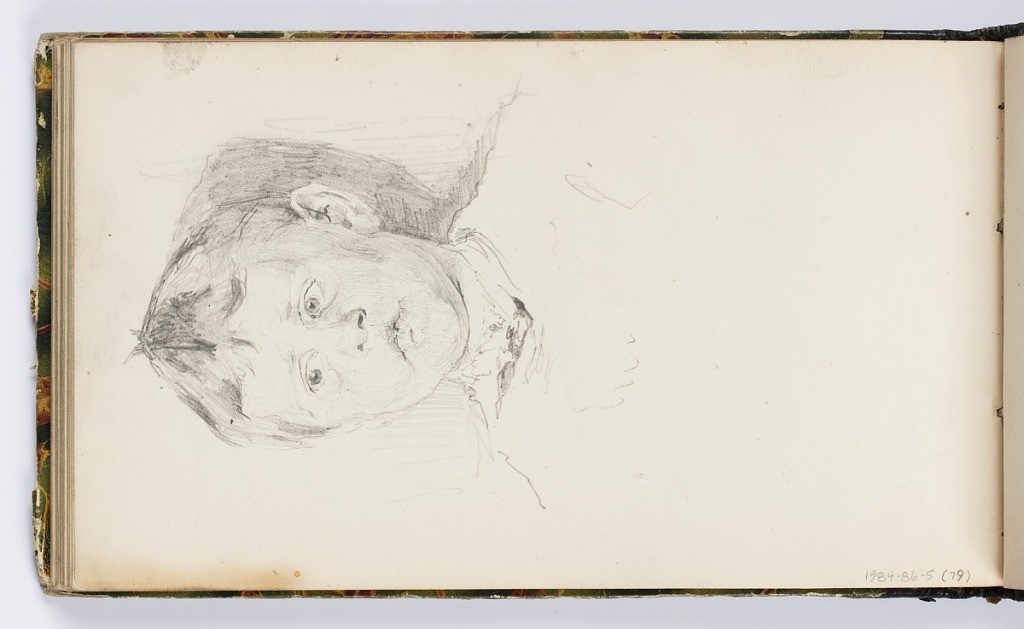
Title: Sketchbook Page: Boy's Head
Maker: Kenyon Cox, American, 1856–1919
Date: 1875
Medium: Graphite on paper
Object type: Sketchbook folio
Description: Head of a boy, facing forward, looking slightly to the left.